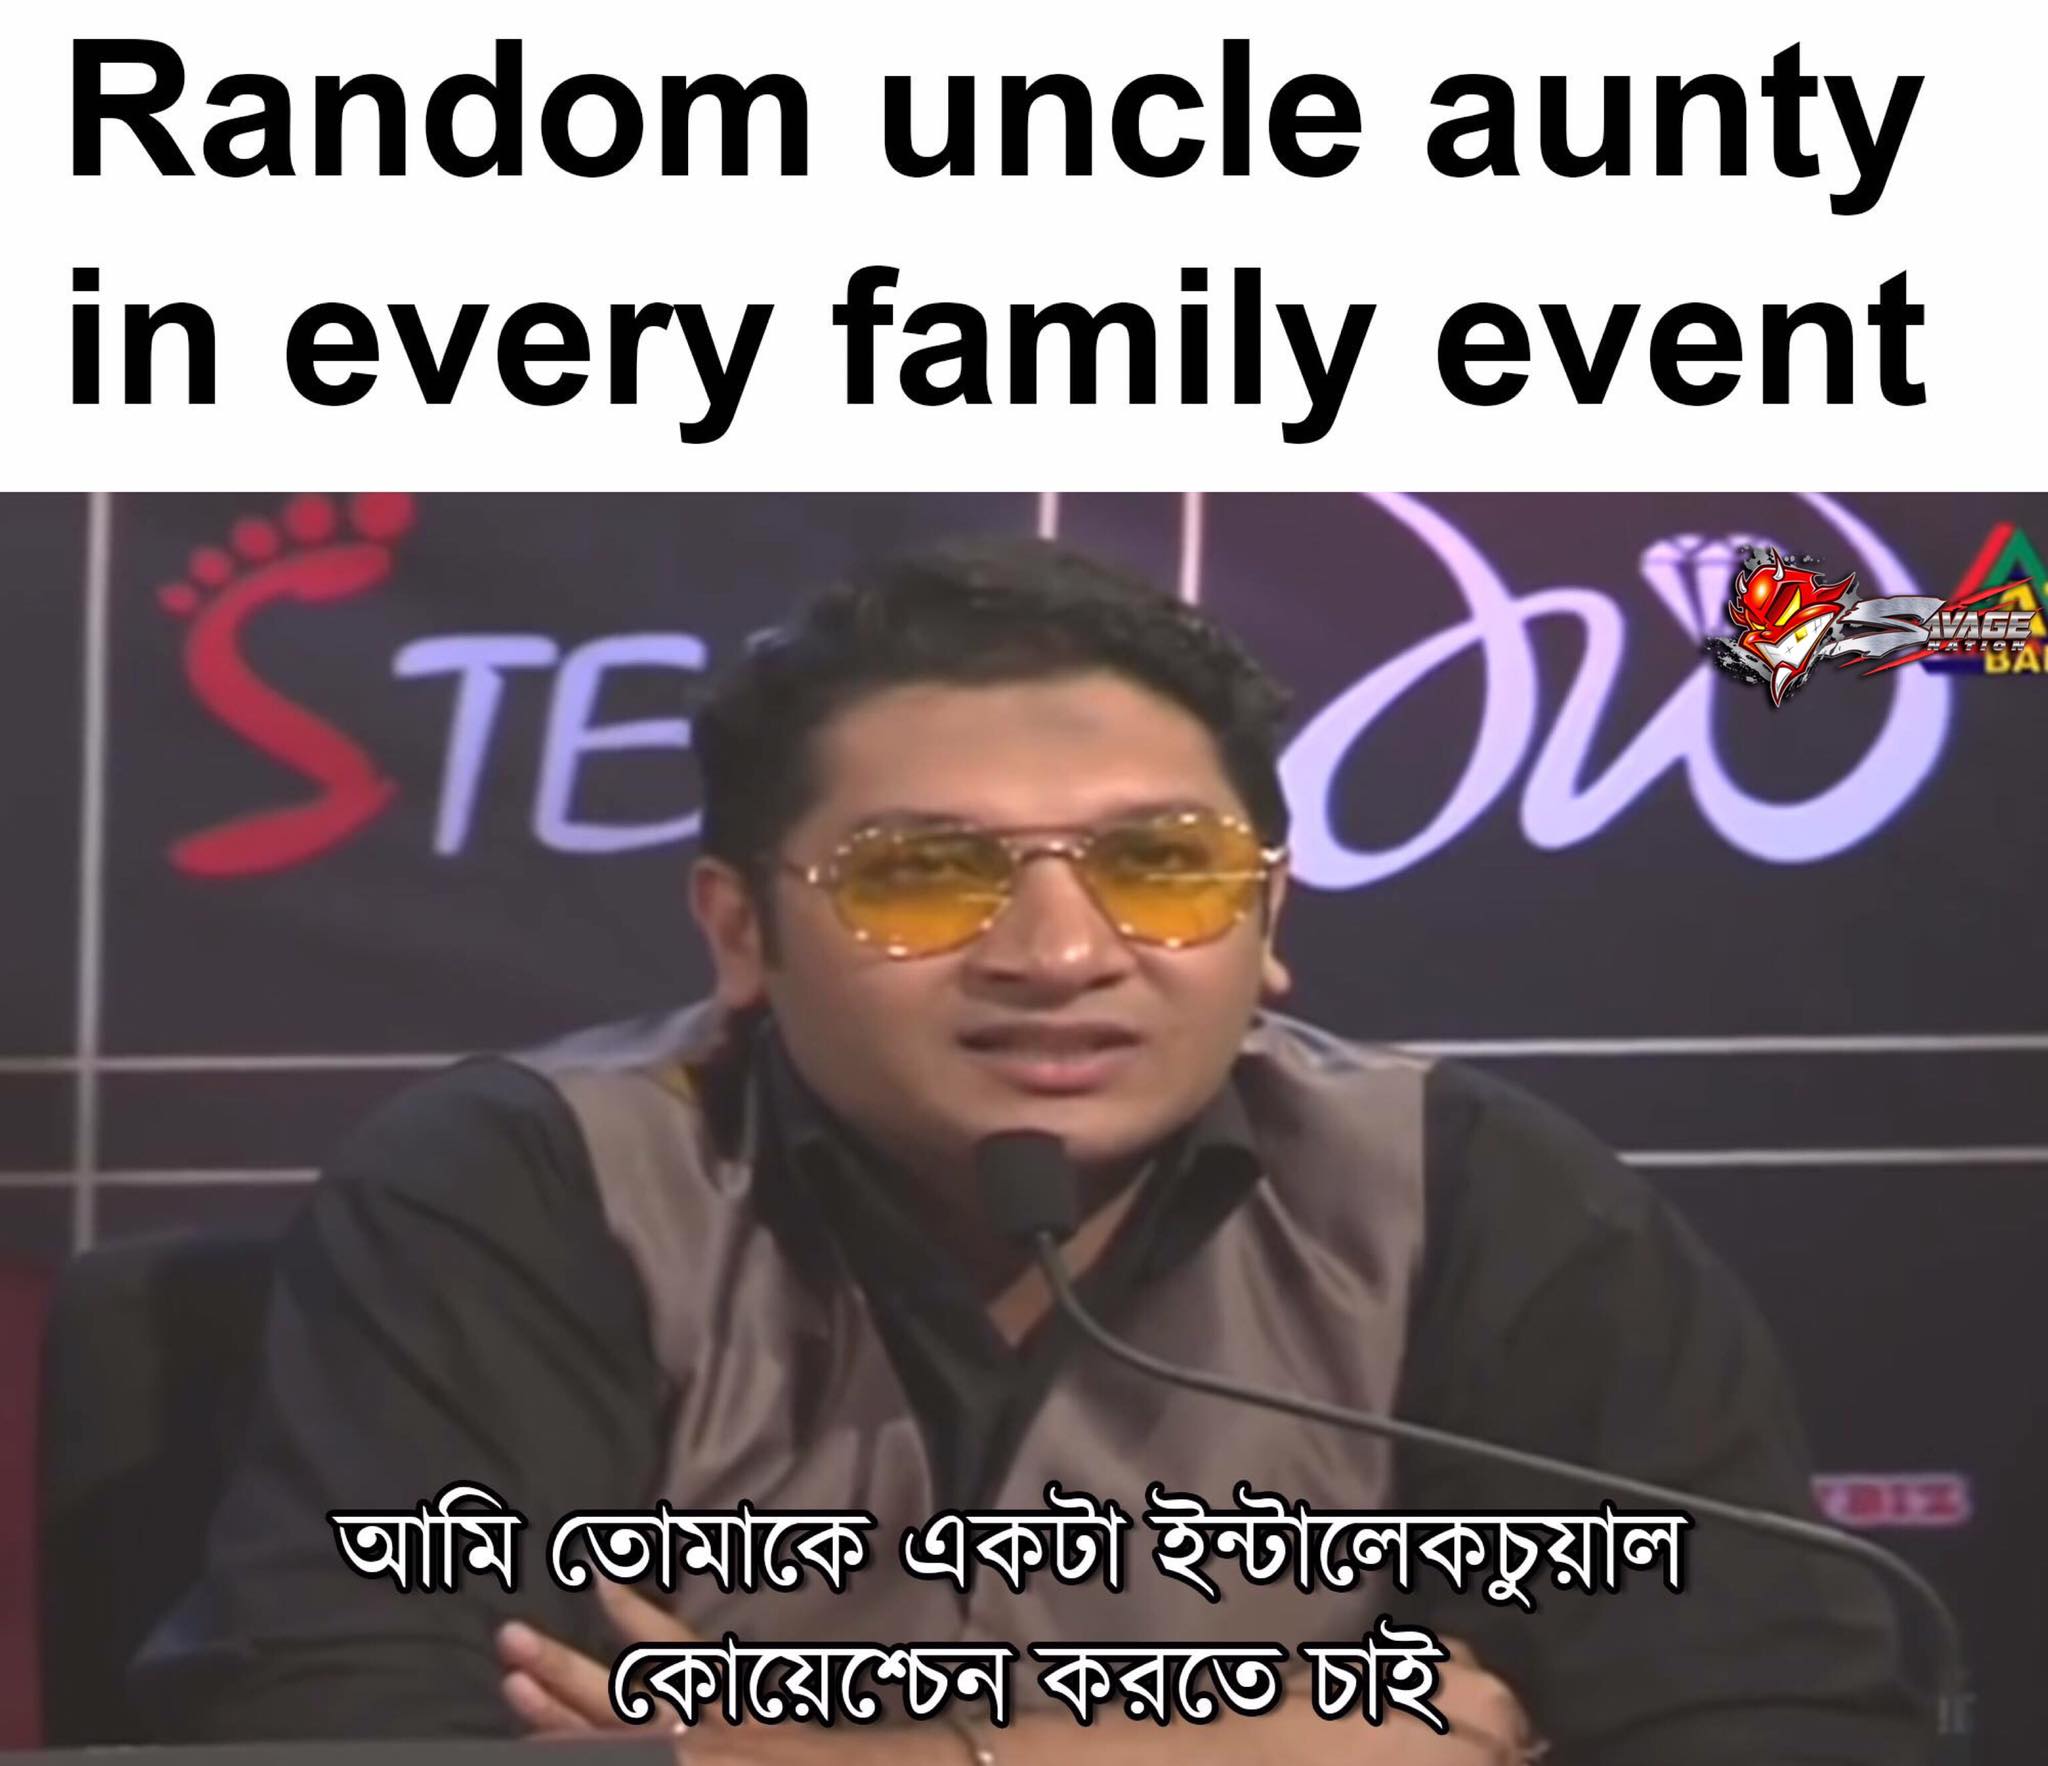
Caption: Random uncle aunty in every family event  আমি তোমাকে একটা ইন্টালেকচুয়াল কোয়েশ্চন করতে চাই
Label: non-hate